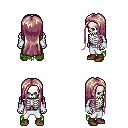
a pixel art fantasy rpg character, male body template, skeleton, green tattered cape, white pants, white blonde extra-long hairstyle, white cloth bracers, brown shoes, four views (front, back, left, right), 2x2 character sprite sheet, small pixel art, hard edges, no anti-aliasing